Interaction volume radius: 5 \u00c5
Interaction volume height: 10 \u00c5
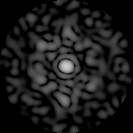
Disorder parameter: 0.8676